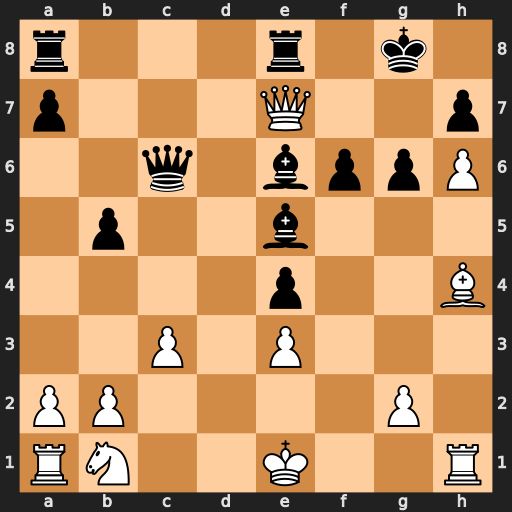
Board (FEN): r3r1k1/p3Q2p/2q1bppP/1p2b3/4p2B/2P1P3/PP4P1/RN2K2R
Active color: w
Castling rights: KQ
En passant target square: -
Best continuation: Qg7#